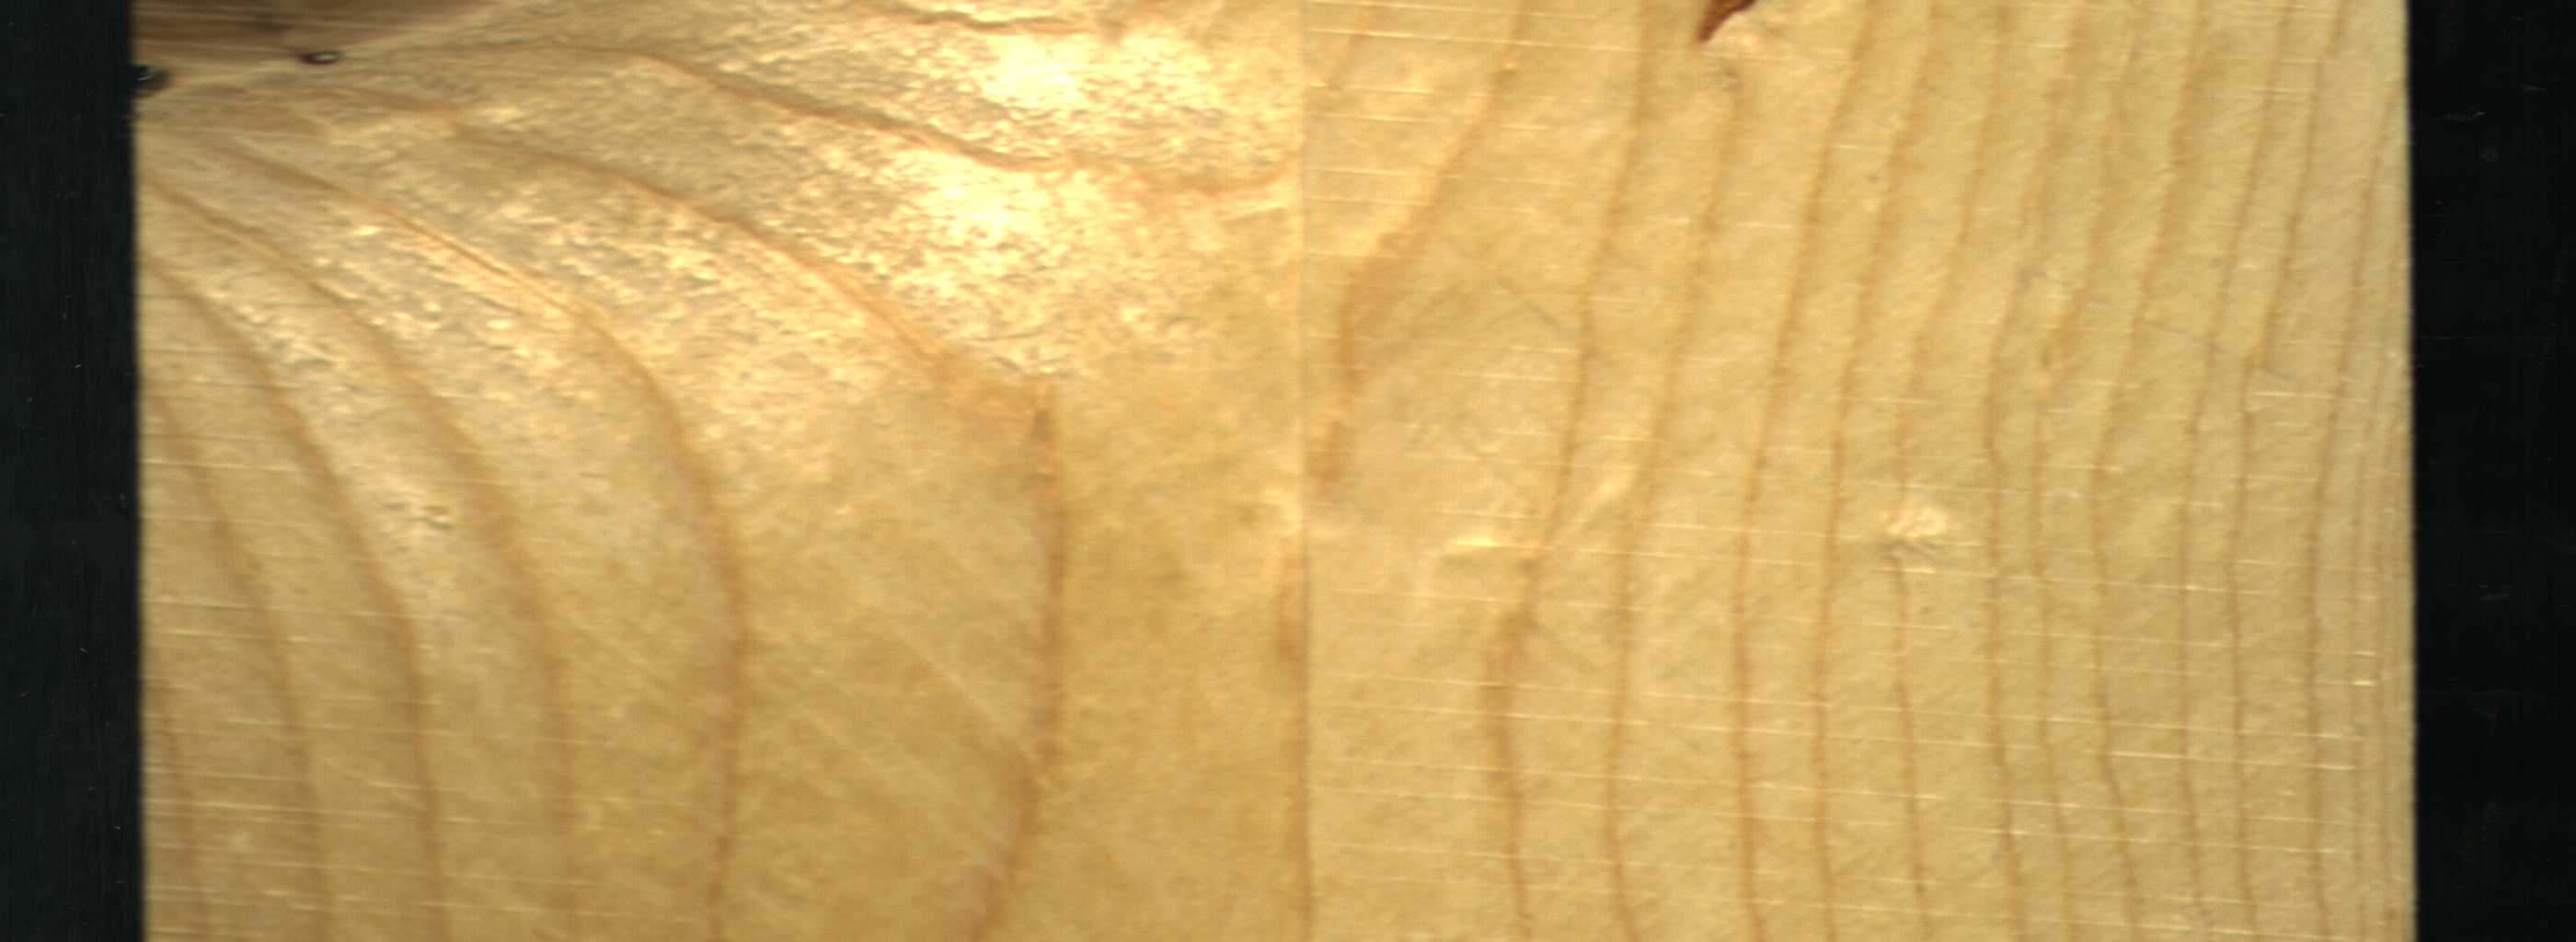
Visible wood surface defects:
resin
Dead_Knot